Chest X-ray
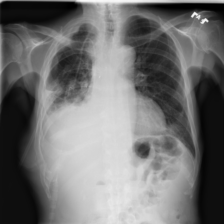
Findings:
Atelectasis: negative
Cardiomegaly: negative
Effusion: negative
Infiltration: negative
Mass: negative
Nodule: negative
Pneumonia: negative
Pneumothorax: negative
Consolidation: negative
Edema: negative
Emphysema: negative
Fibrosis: negative
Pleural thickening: negative
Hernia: negative